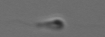
Label: flagellate_morphotype3